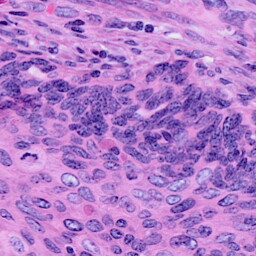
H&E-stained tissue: Cervix